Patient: sex M, age 47
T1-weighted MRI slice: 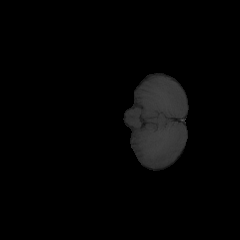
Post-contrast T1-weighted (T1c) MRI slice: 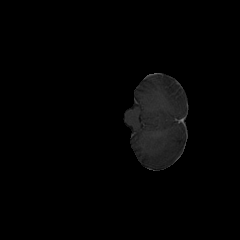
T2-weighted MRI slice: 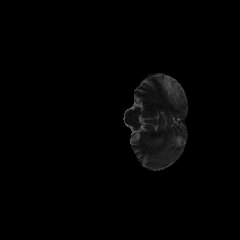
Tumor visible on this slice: no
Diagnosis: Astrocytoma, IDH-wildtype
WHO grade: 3